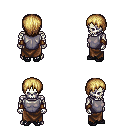
a pixel art fantasy rpg character, male body template, skeleton, steel chest armor, robe skirt, blonde plain hairstyle, leather bracers, ghillies, four views (front, back, left, right), 2x2 character sprite sheet, small pixel art, hard edges, no anti-aliasing